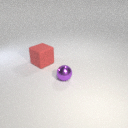
small purple metal sphere in front of large red rubber cube